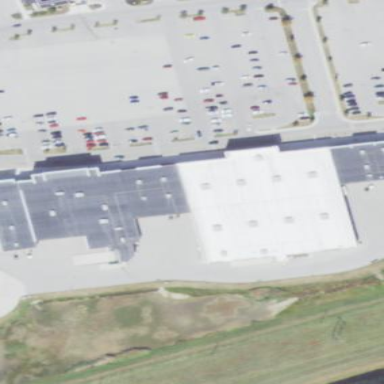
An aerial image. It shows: Building.